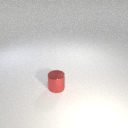
small red metal cylinder